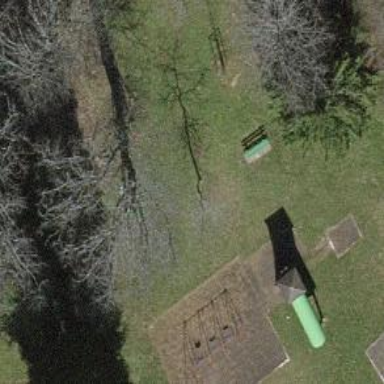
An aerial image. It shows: Playground with multi-play equipment.